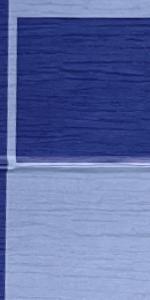
Label: Empty